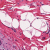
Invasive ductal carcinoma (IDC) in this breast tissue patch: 0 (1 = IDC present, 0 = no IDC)